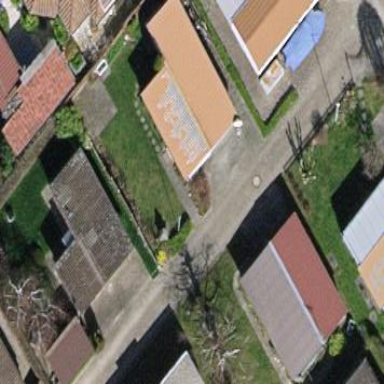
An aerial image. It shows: Static caravan.